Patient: sex M, age 51
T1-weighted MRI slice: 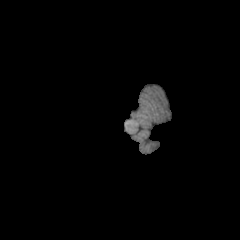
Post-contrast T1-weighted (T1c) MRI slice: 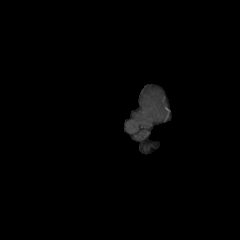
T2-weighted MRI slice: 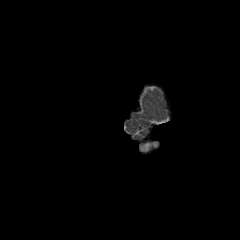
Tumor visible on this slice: no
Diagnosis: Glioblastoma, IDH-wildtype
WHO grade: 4